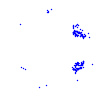
Particle: kaon